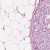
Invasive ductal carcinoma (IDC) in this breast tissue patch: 0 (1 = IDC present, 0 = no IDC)